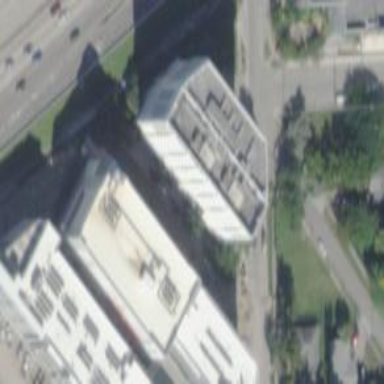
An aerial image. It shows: Parking building.